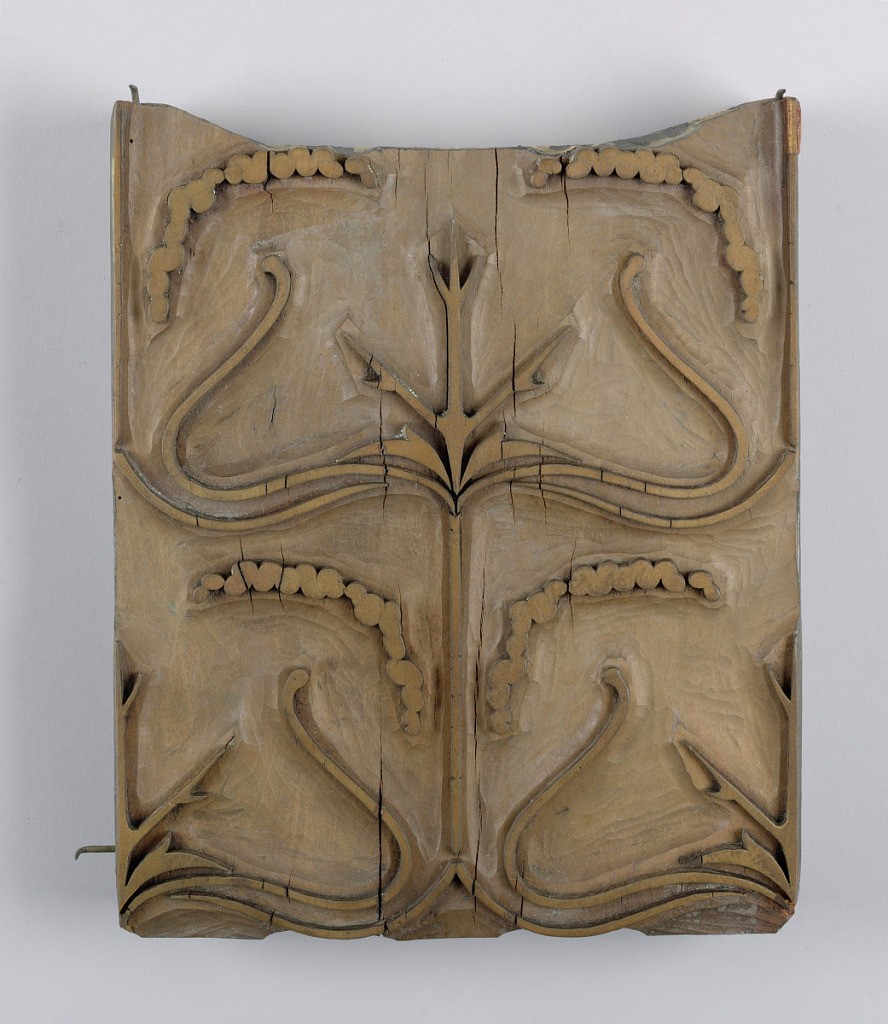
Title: Printing block
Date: late 19th century
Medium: wood
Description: One from a set of five blocks for printing textiles. This would have been the second block in the sequence of printing.